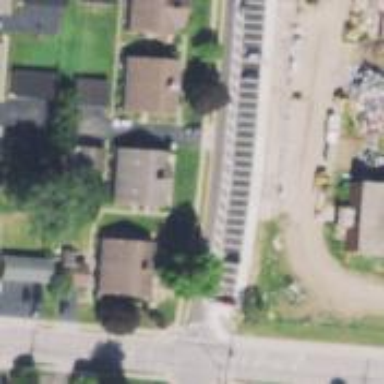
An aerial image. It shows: Residential driveway designated as service road.